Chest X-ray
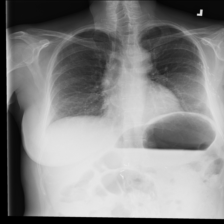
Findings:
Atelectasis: negative
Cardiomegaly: negative
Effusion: negative
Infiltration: negative
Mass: negative
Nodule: negative
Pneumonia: negative
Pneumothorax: negative
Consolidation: negative
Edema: negative
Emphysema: negative
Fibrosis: negative
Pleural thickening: negative
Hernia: negative